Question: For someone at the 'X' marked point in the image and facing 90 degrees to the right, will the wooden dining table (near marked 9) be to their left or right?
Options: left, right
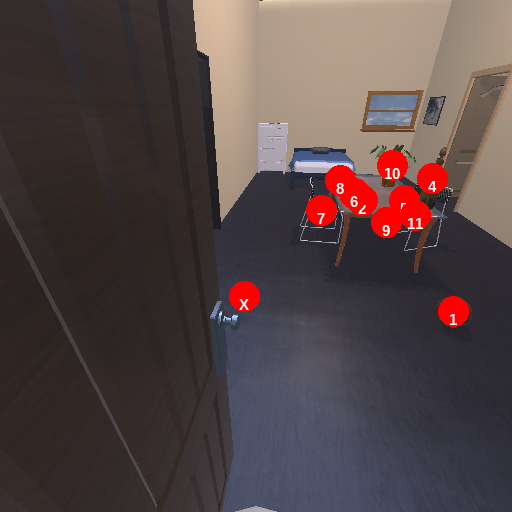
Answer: left